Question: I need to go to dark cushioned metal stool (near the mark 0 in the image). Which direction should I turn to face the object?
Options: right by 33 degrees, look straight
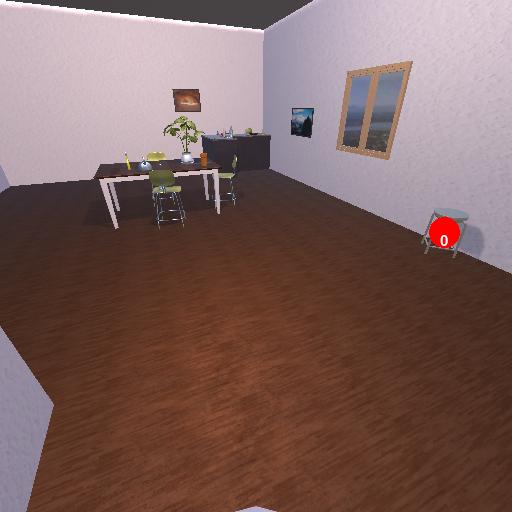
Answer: right by 33 degrees